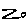
Label: zigzag